Question: I have this query:
'''
SELECT R.IDrota, (SELECT count(*) FROM VendaVoo where ocupacao = 1 and IDvoo= V.IDvoo and V.IDrota = R.IDrota) as VENDAS FROM voo V
JOIN VendaVoo VV ON VV.IDvoo = V.IDvoo
JOIN rota R ON V.IDrota = R.IDrota
GROUP BY R.IDrota, V.IDvoo, V.IDrota
order by IDrota
'''
This gives me this table:

This table has some "IDrota" repeated. My goal is too sum that values and have unique "IDrota".
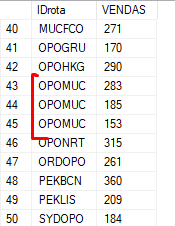
Answer: I think you just want conditional aggregation:
'''
SELECT R.IDrota,
SUM(CASE WHEN vv.ocupacao = 1 THEN 1 ELSE 0 END) as Vendas
FROM voo V JOIN
VendaVoo VV
ON VV.IDvoo = V.IDvoo JOIN
rota R
ON V.IDrota = R.IDrota
GROUP BY R.IDrota
ORDER BY R.IDrota;
'''